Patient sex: M
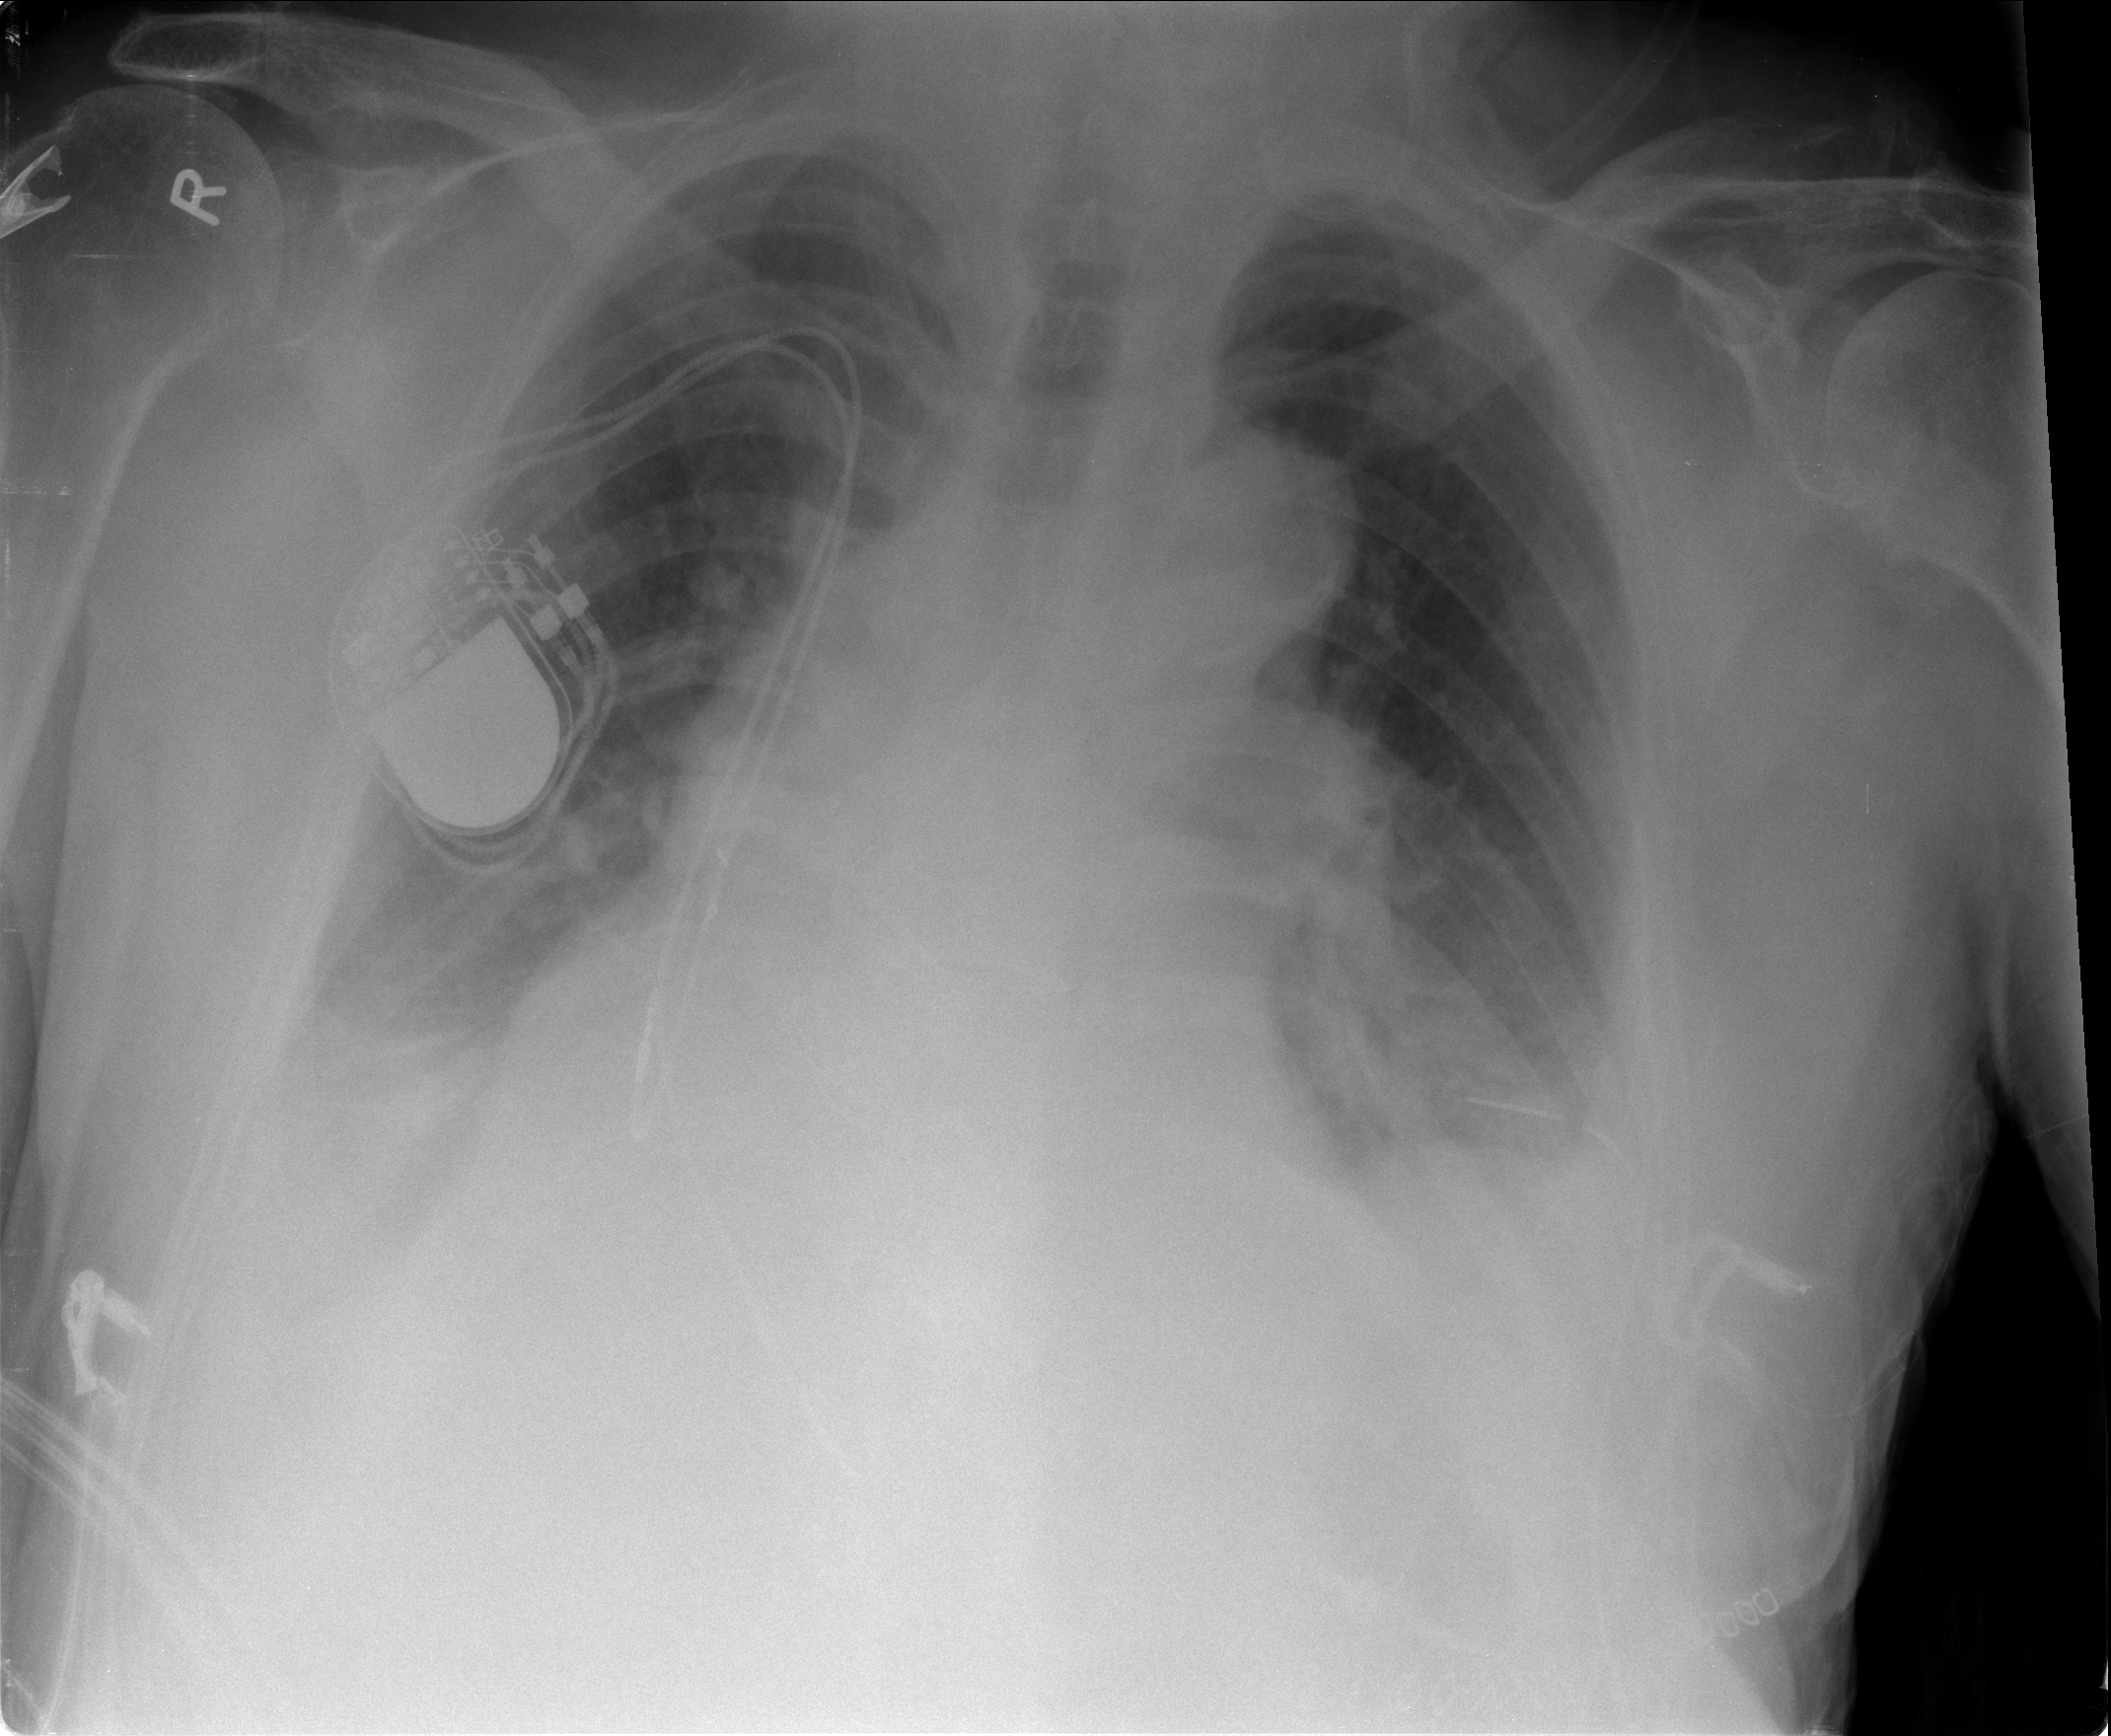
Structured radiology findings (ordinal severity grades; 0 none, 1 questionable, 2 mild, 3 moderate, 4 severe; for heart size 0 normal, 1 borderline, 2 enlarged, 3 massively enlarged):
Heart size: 0
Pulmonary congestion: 1
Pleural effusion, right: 2
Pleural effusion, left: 2
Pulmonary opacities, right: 0
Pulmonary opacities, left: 2
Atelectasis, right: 2
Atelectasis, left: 2